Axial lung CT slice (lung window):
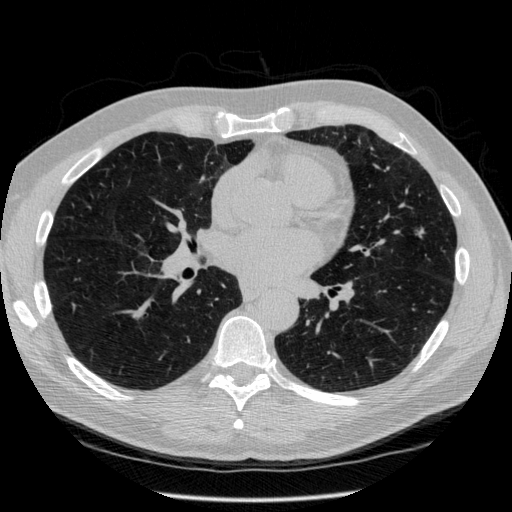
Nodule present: no